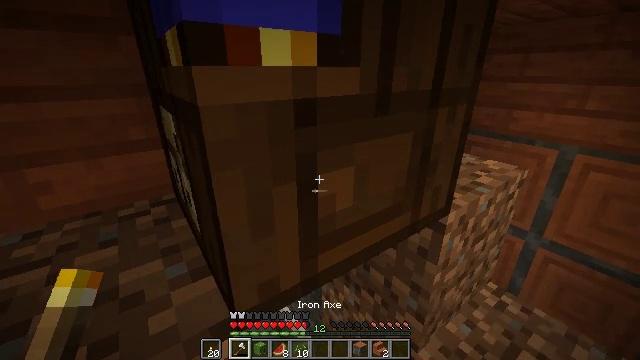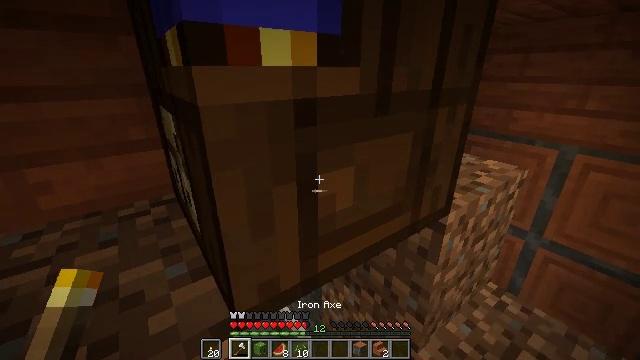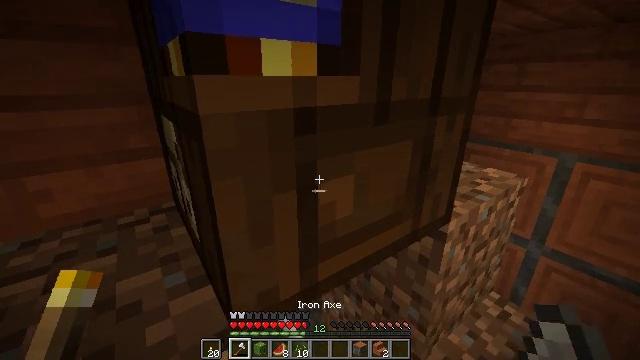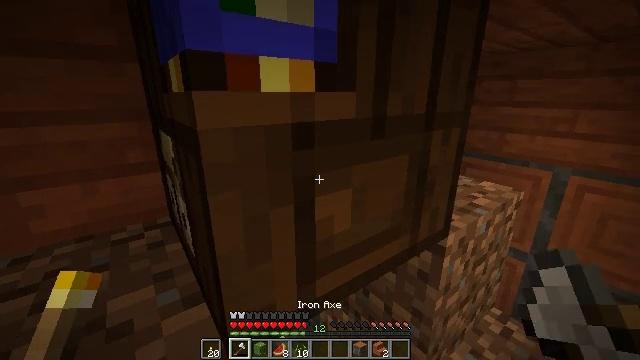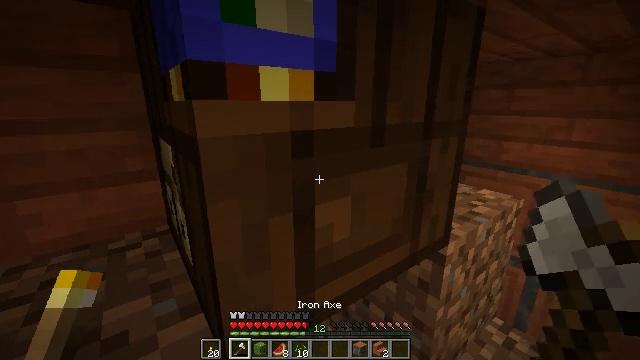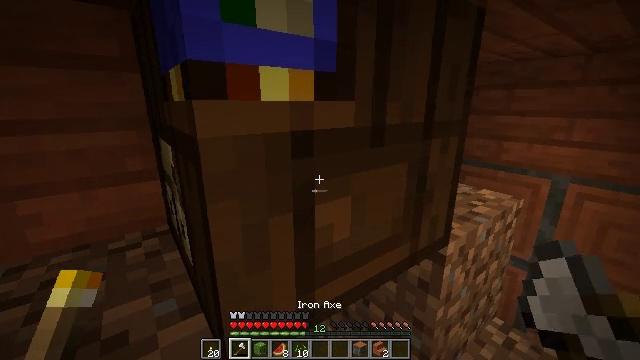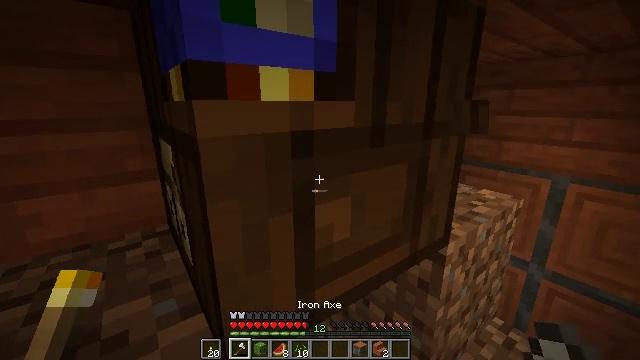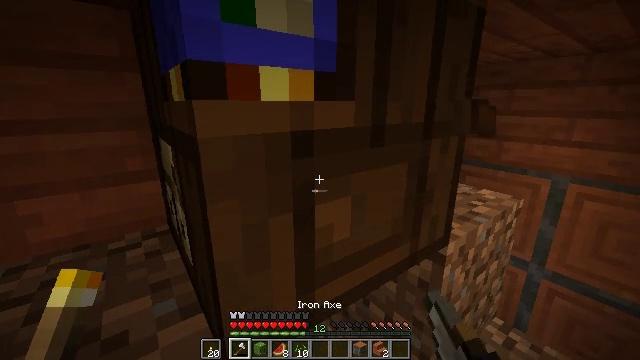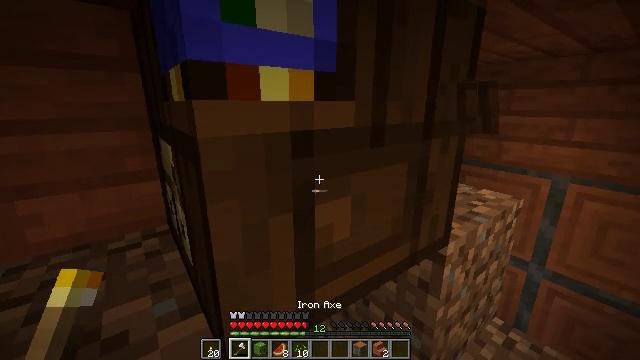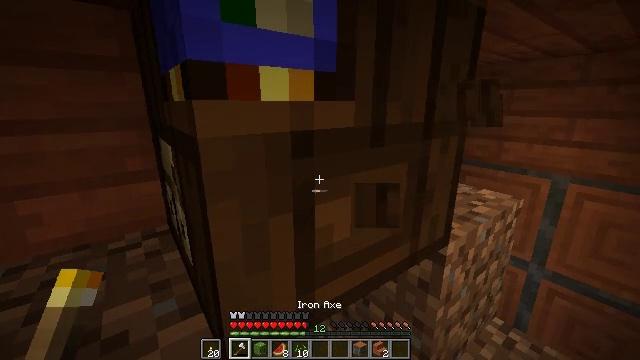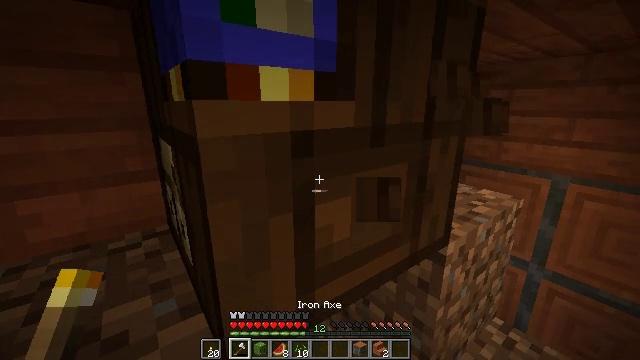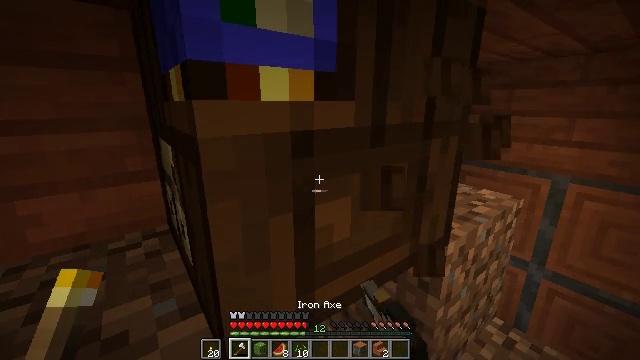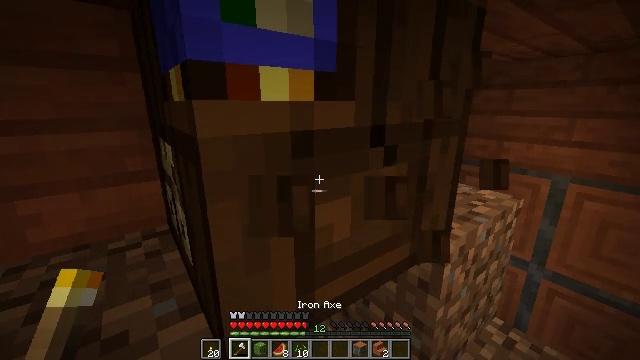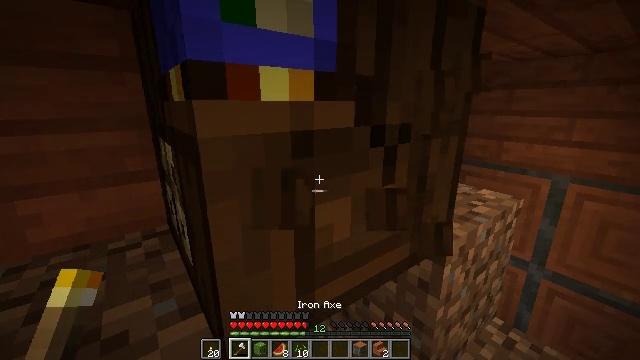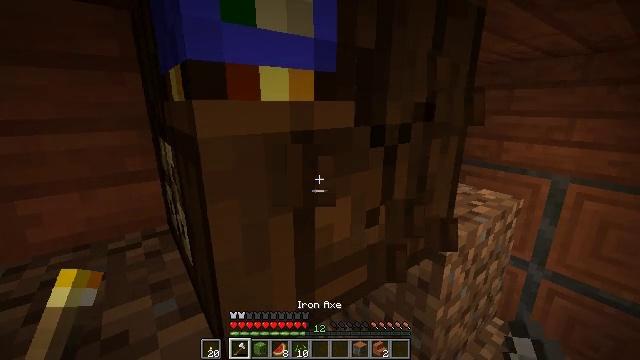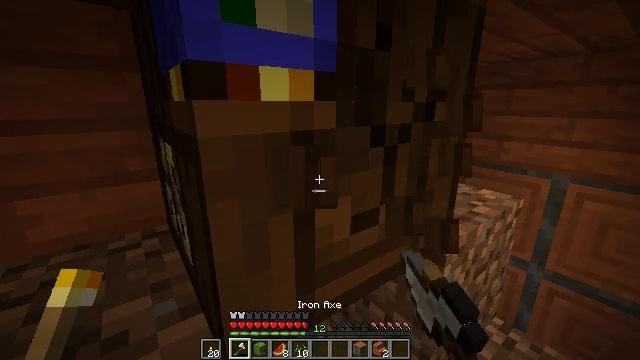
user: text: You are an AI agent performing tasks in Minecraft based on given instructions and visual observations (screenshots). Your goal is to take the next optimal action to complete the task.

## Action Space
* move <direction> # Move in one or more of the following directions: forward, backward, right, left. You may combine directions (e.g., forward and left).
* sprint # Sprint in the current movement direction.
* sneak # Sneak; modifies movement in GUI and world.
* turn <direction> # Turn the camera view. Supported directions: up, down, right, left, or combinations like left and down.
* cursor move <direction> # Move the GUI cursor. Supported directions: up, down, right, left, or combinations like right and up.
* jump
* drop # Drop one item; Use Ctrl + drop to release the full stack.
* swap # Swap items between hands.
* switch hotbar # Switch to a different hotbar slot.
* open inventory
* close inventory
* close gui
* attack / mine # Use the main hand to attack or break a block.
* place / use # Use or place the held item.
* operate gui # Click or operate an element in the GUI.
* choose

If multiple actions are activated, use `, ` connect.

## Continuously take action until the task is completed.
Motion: motion action
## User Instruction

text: Mine the cartography table.
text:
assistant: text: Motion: no_op
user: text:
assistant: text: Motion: turn up
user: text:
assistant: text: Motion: turn up
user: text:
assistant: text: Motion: turn up
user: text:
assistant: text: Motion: no_op
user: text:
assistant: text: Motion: attack / mine
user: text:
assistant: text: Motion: attack / mine
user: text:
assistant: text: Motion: attack / mine
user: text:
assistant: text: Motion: attack / mine
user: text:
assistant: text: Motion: attack / mine
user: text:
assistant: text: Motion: attack / mine
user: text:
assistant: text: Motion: attack / mine
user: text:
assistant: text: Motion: attack / mine
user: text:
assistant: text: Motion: attack / mine
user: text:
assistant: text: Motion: attack / mine
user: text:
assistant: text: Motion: attack / mine
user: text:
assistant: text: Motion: attack / mine
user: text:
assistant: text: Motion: attack / mine
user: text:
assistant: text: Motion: attack / mine
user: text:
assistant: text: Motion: attack / mine
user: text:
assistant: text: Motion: attack / mine
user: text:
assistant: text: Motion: attack / mine
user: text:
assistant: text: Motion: attack / mine
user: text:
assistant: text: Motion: attack / mine
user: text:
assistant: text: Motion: attack / mine
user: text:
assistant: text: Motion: attack / mine
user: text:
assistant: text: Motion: attack / mine
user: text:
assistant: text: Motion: attack / mine